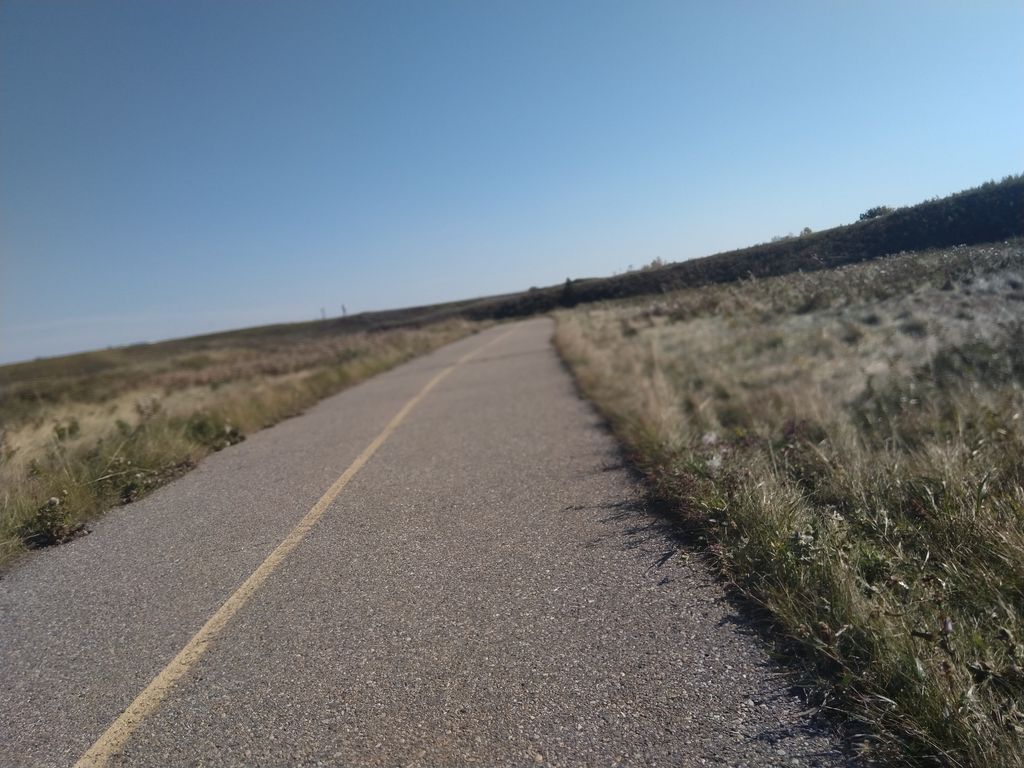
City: calgary